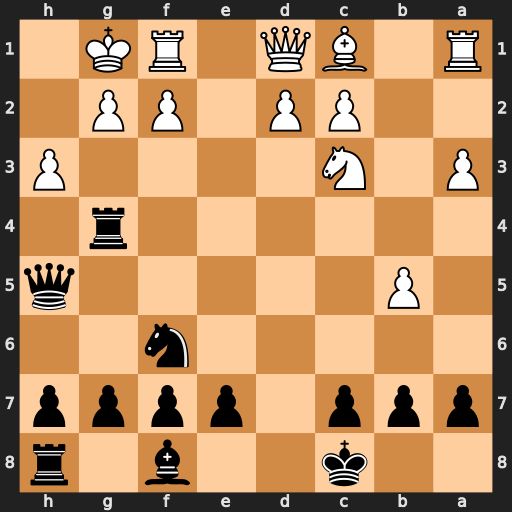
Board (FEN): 2k2b1r/ppp1pppp/5n2/1P5q/6r1/P1N4P/2PP1PP1/R1BQ1RK1
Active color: b
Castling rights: -
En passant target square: -
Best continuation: Qxh3 Qxg4+ Qxg4